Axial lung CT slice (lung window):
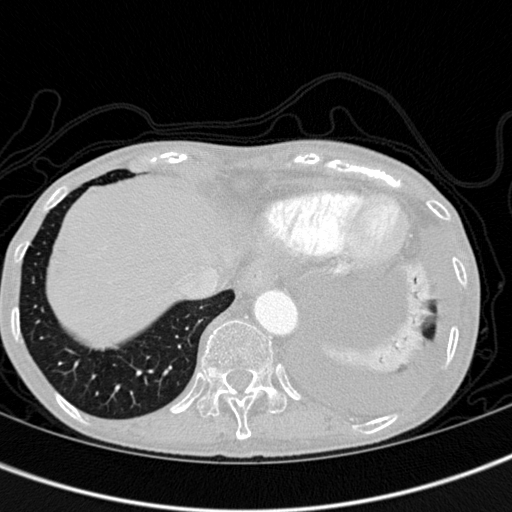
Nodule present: no